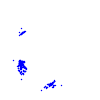
Particle: proton